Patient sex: M
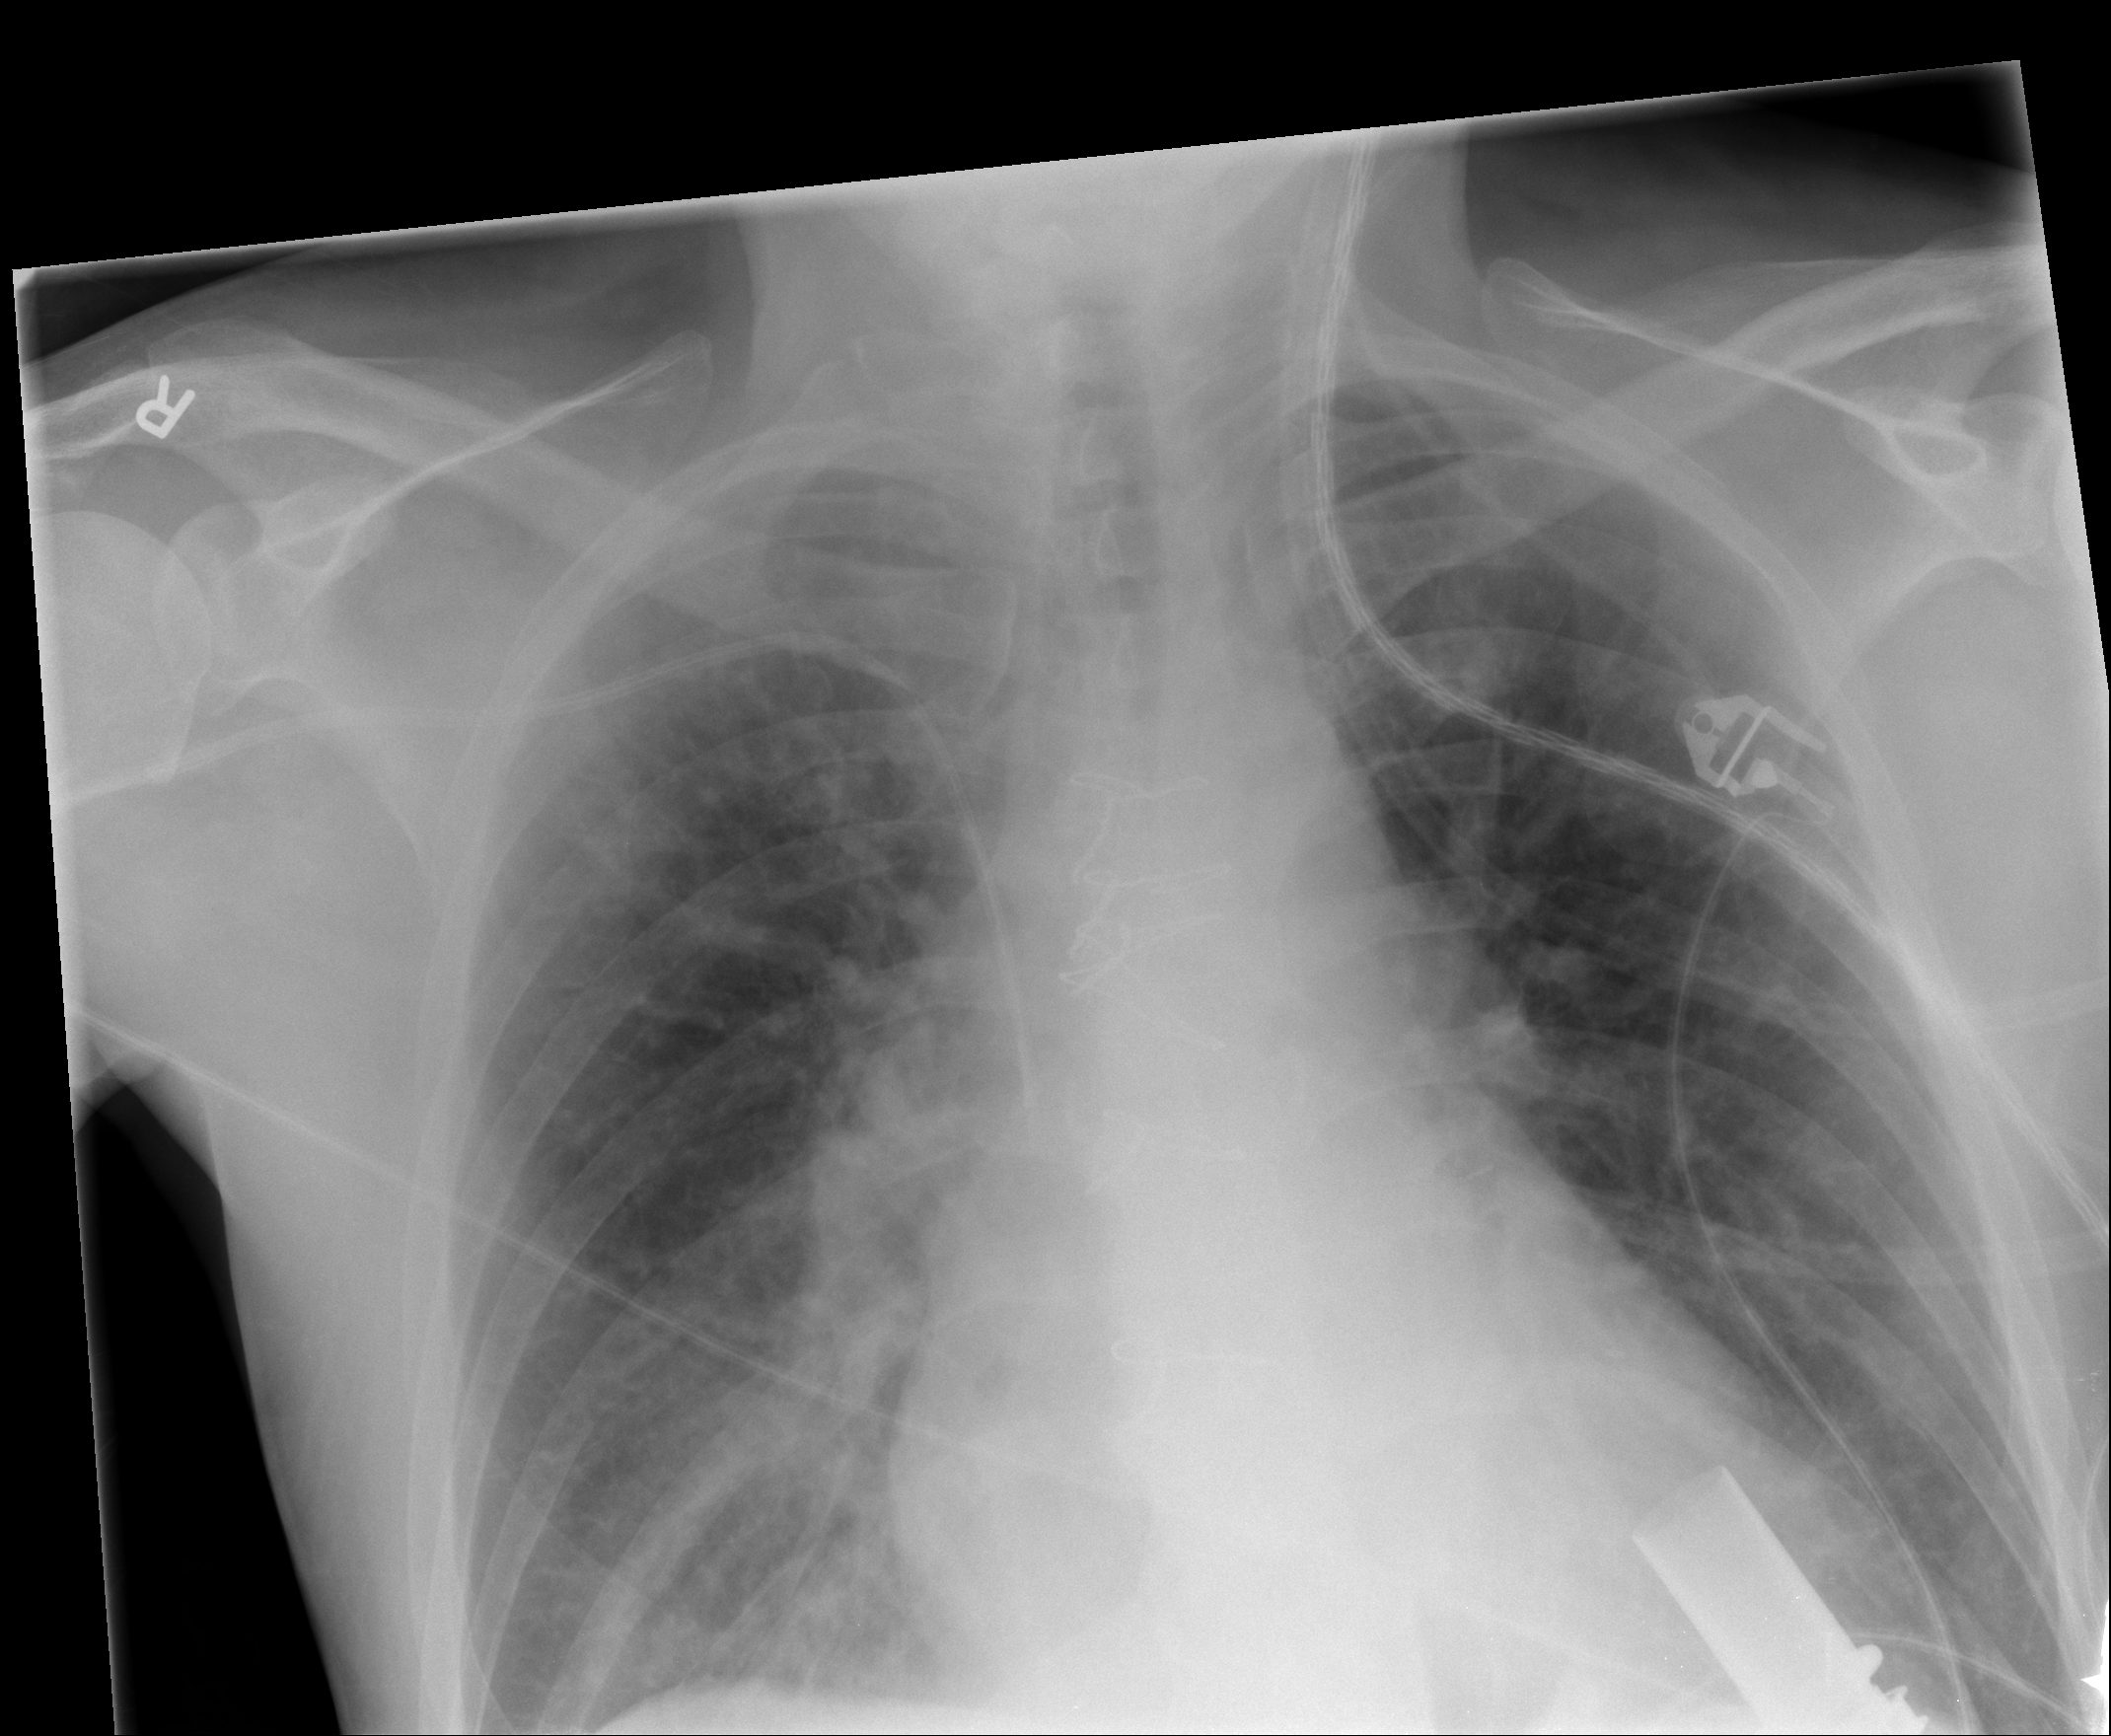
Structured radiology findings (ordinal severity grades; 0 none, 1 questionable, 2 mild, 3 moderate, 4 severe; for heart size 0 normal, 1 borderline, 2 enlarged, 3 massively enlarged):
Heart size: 1
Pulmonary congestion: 2
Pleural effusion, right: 0
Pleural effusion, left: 0
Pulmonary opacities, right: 2
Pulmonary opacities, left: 0
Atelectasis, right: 2
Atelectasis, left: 0